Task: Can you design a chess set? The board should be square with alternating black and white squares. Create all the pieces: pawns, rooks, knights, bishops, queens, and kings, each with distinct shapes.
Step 1465:
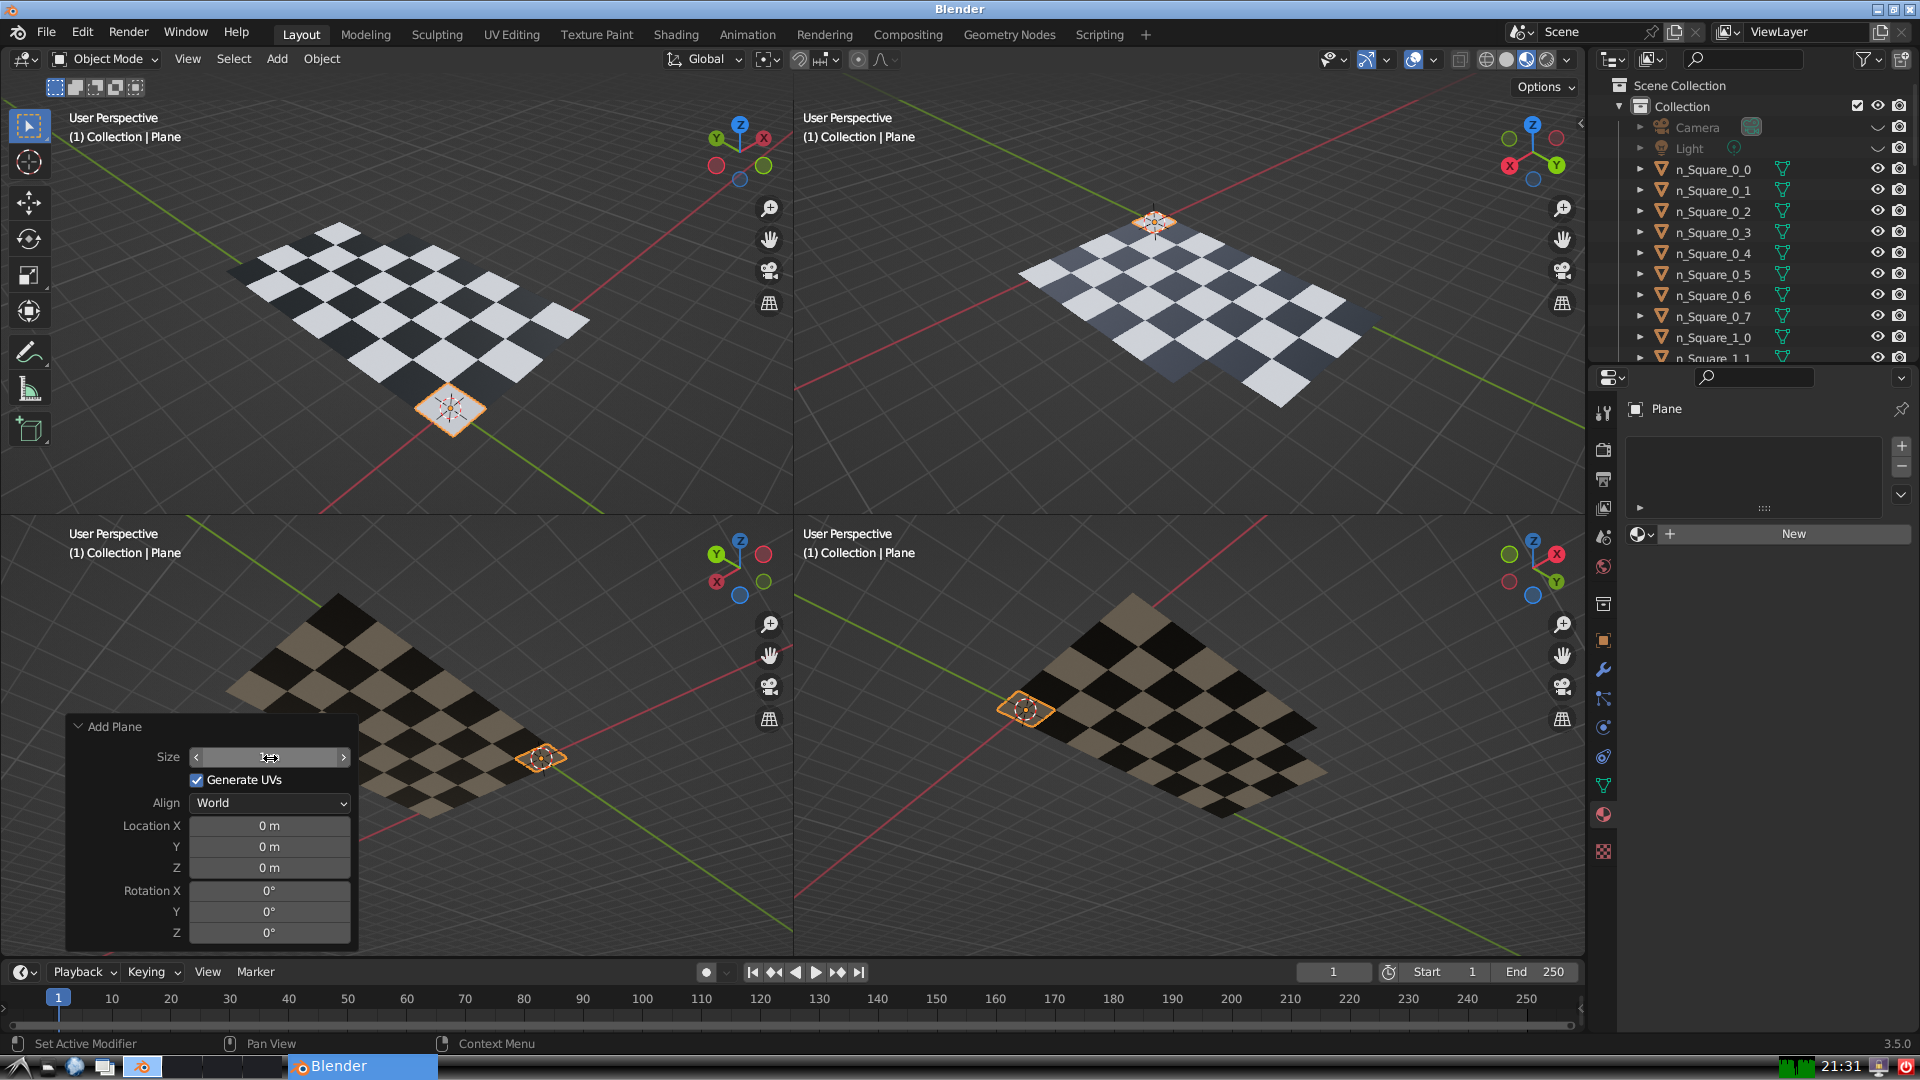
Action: click: no